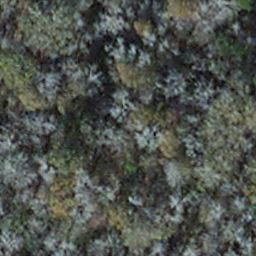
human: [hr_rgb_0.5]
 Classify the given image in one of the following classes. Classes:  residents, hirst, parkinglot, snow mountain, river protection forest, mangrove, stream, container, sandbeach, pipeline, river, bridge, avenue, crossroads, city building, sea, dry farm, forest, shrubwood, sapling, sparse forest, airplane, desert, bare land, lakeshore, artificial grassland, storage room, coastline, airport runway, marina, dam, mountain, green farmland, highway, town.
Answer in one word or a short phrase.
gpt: sapling